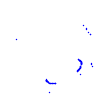
Particle: proton